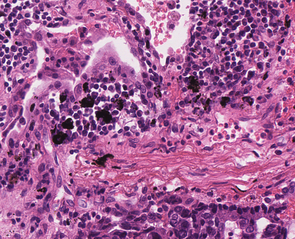
Tumor epithelial tissue: yes
Tumor-associated stroma tissue: yes
Normal tissue: no